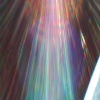
Label: sunburn